Question: Further to <URL> that I asked at the Free Pascal forum specifically....
Can anyone provide me with guidance, examples or a link to something somewhere that explains how to call a list of the physically attached hard disks using Free Pascal, or, failing that, Delphi, regardless of whether the disks have been mounted by the operating system or not? An example is shown in the screenshot of what I am trying to achive (what is shown in this screenshot is by another software product). So pulling a list of logical volumes (C:\, E:\ etc) is not what I am trying to do. And if the disk has a filesystem that the operating system cannot mount, I still want to see the physical disk listed.
I stress that C\C++\C Sharp examples are plentifull but not what I am after. I need primarily Free Pascal example, or, failing that, Delphi.

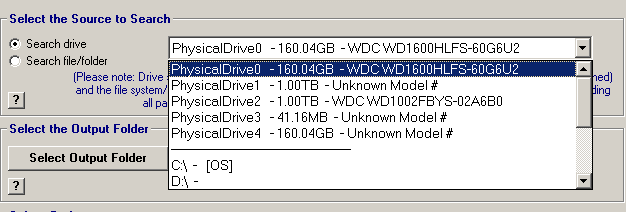
Answer: Try the <URL> WMI class, check this sample code
'''
{$mode objfpc}{$H+}
uses
SysUtils,ActiveX,ComObj,Variants;
{$R *.res}
// The Win32_DiskDrive class represents a physical disk drive as seen by a computer running the Win32 operating system. Any interface to a Win32 physical disk drive is a descendent (or member) of this class. The features of the disk drive seen through this object correspond to the logical and management characteristics of the drive. In some cases, this may not reflect the actual physical characteristics of the device. Any object based on another logical device would not be a member of this class.
// Example: IDE Fixed Disk.
procedure GetWin32_DiskDriveInfo;
const
WbemUser ='';
WbemPassword ='';
WbemComputer ='localhost';
wbemFlagForwardOnly = $<PHONE>;
var
FSWbemLocator : OLEVariant;
FWMIService : OLEVariant;
FWbemObjectSet: OLEVariant;
FWbemObject : Variant;
oEnum : IEnumvariant;
sValue : string;
begin;
FSWbemLocator := CreateOleObject('WbemScripting.SWbemLocator');
FWMIService := FSWbemLocator.ConnectServer(WbemComputer, 'root\CIMV2', WbemUser, WbemPassword);
FWbemObjectSet:= FWMIService.ExecQuery('SELECT * FROM Win32_DiskDrive','WQL',wbemFlagForwardOnly);
oEnum := IUnknown(FWbemObjectSet._NewEnum) as IEnumVariant;
while oEnum.Next(1, FWbemObject, nil) = 0 do
begin
sValue:= FWbemObject.Properties_.Item('Caption').Value;
Writeln(Format('Caption %s',[sValue]));// String
sValue:= FWbemObject.Properties_.Item('DeviceID').Value;
Writeln(Format('DeviceID %s',[sValue]));// String
sValue:= FWbemObject.Properties_.Item('Model').Value;
Writeln(Format('Model %s',[sValue]));// String
sValue:= FWbemObject.Properties_.Item('Partitions').Value;
Writeln(Format('Partitions %s',[sValue]));// Uint32
sValue:= FWbemObject.Properties_.Item('PNPDeviceID').Value;
Writeln(Format('PNPDeviceID %s',[sValue]));// String
sValue:= FormatFloat('#,', FWbemObject.Properties_.Item('Size').Value / (1024*1024));
Writeln(Format('Size %s mb',[sValue]));// Uint64
Writeln;
FWbemObject:= Unassigned;
end;
end;
begin
try
GetWin32_DiskDriveInfo;
except
on E:EOleException do
Writeln(Format('EOleException %s %x', [E.Message,E.ErrorCode]));
on E:Exception do
Writeln(E.Classname, ':', E.Message);
end;
Writeln('Press Enter to exit');
Readln;
end.
'''
After of running this code you will get a output like this